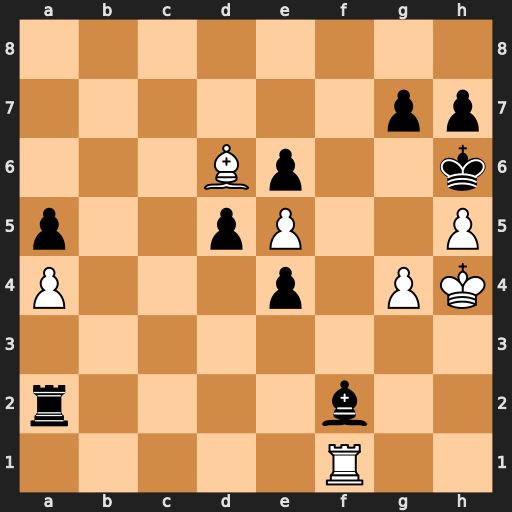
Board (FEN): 8/6pp/3Bp2k/p2pP2P/P3p1PK/8/r4b2/5R2
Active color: w
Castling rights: -
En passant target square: -
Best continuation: Rxf2 g5+ Kg3 Rxf2 Kxf2